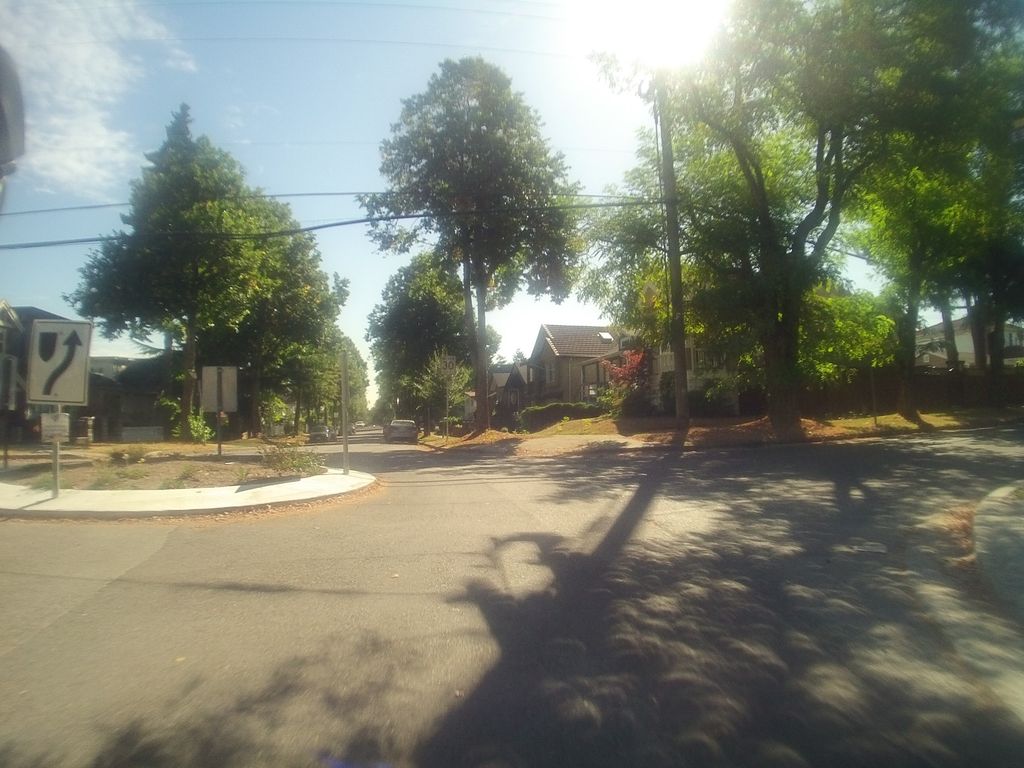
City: vancouver